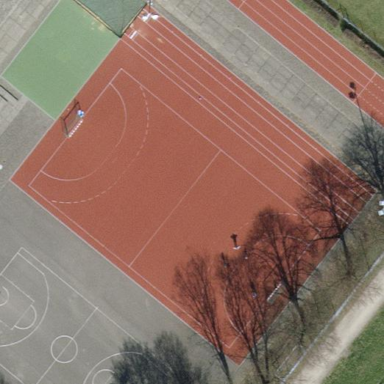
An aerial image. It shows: Tartan pitch used for leisure activities.